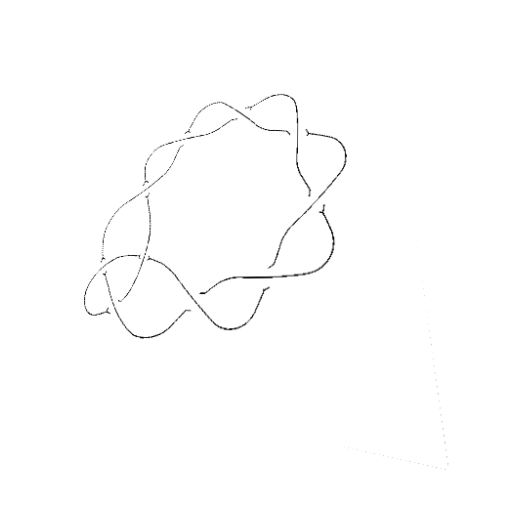
Crossing number: 10